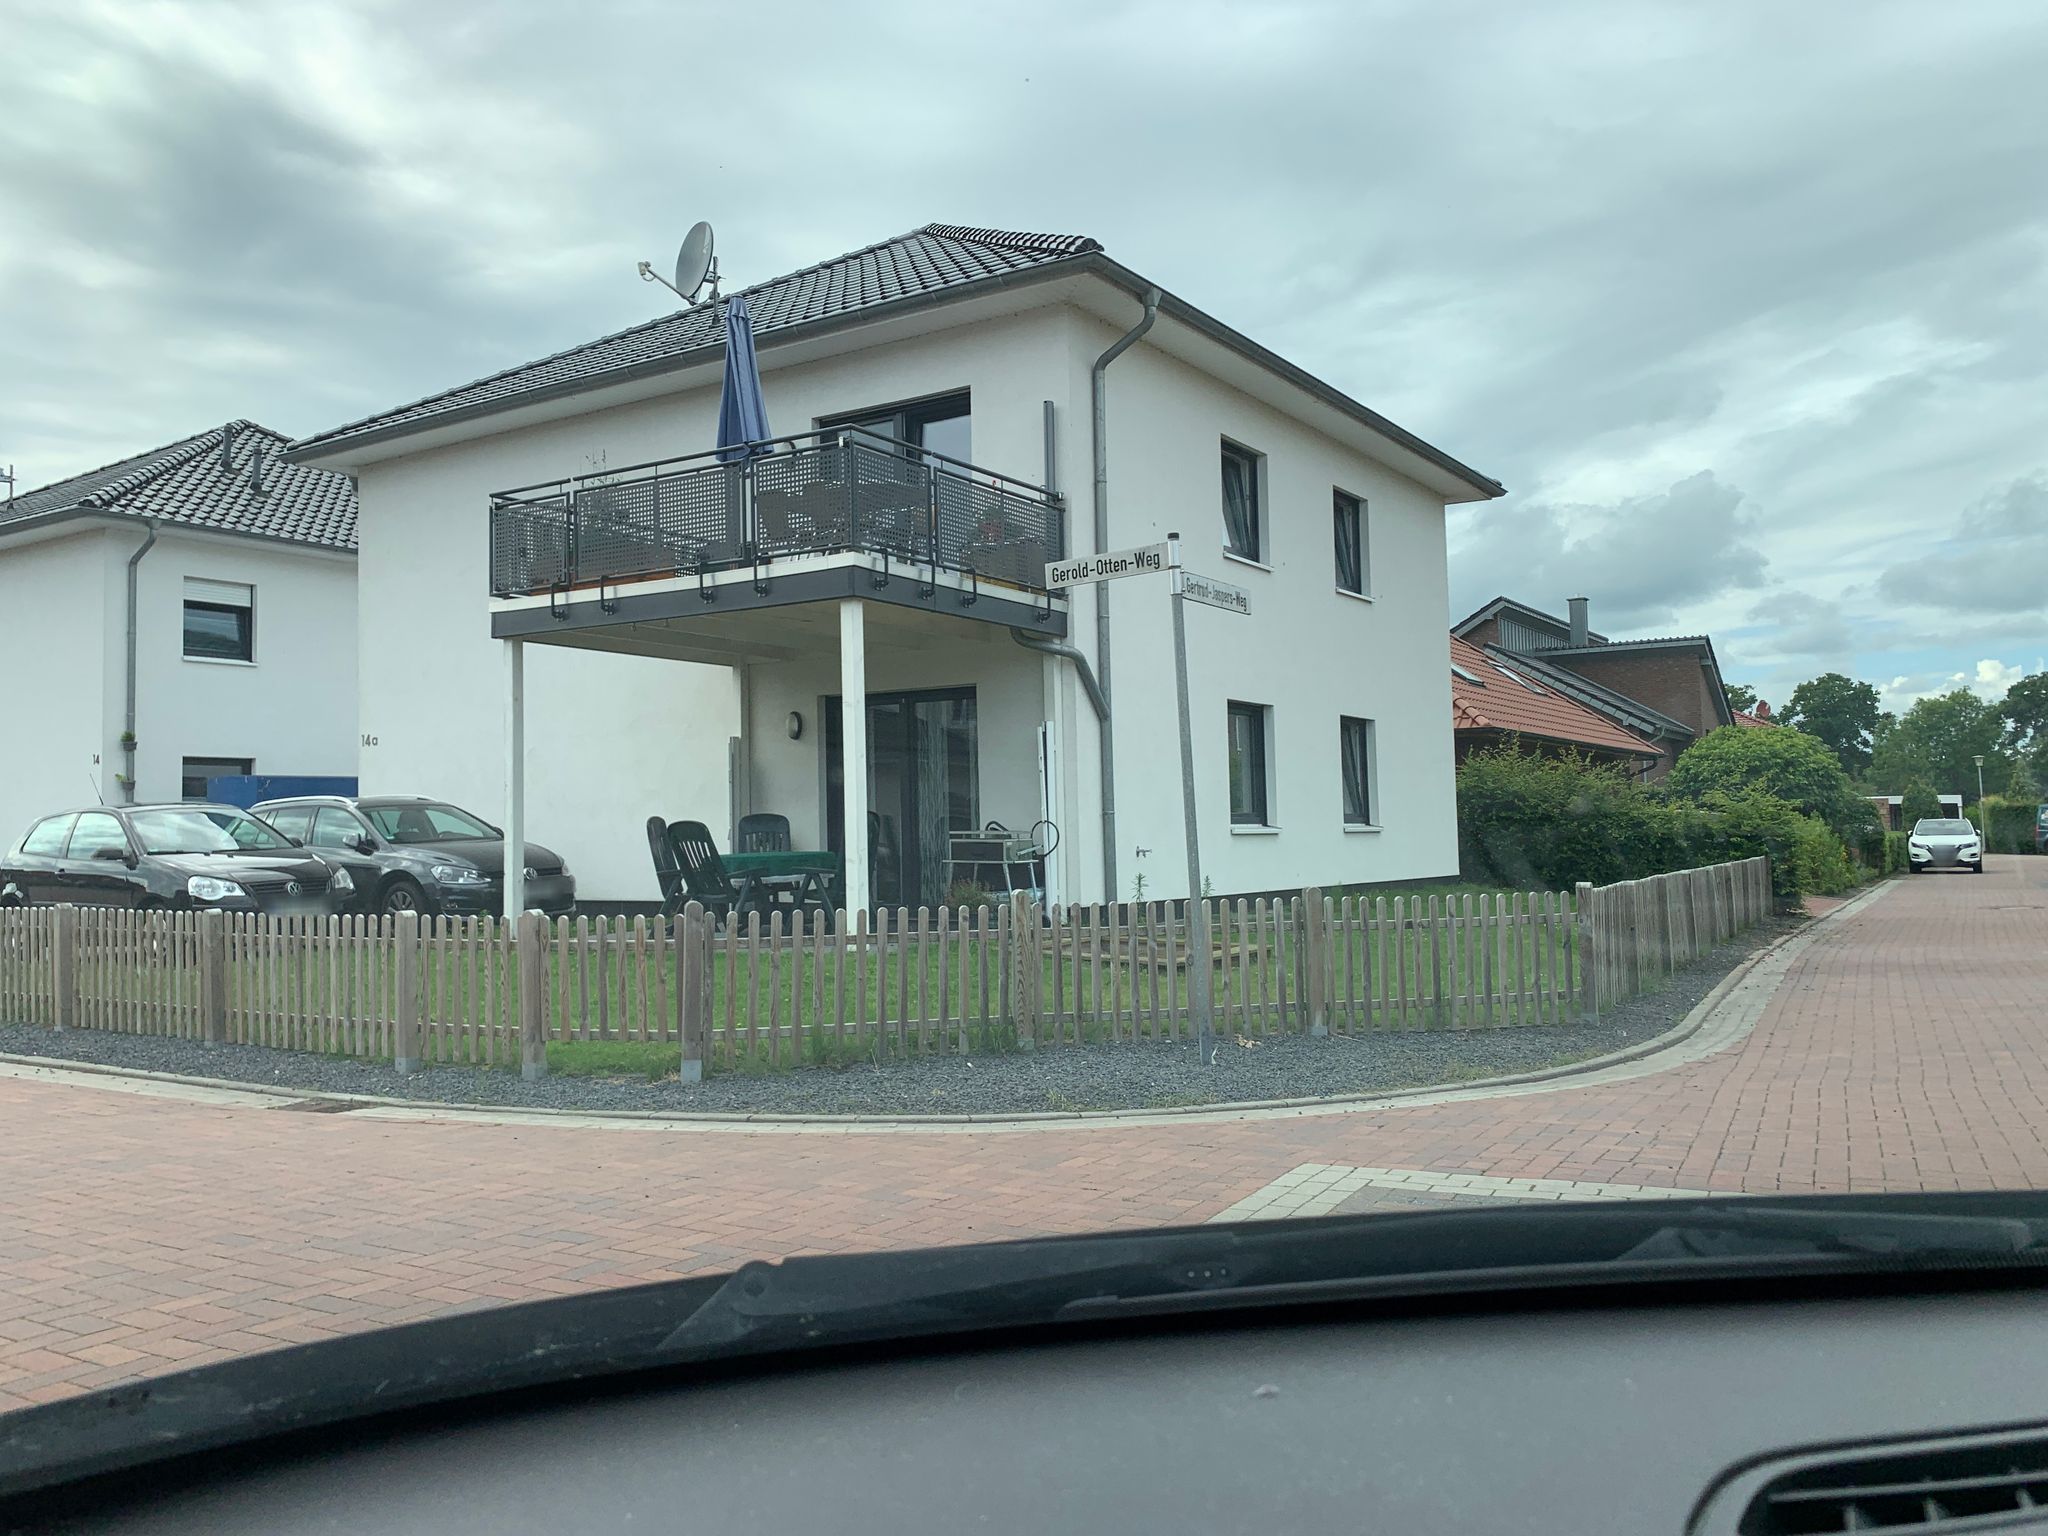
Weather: cloudy
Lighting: day
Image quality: good
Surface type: driving surface
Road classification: living_street, path
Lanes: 1
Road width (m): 1.5
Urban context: semi-dense urban cluster
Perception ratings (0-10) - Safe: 7.41, Lively: 7.7, Beautiful: 4.92, Boring: 2.93, Depressing: 5.49, Wealthy: 2.35